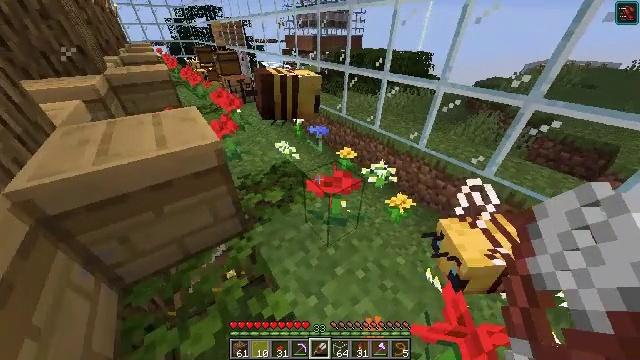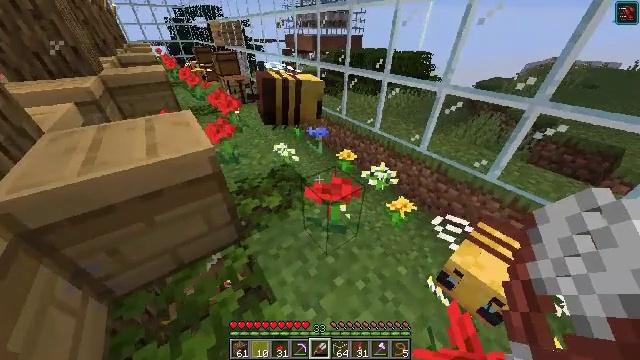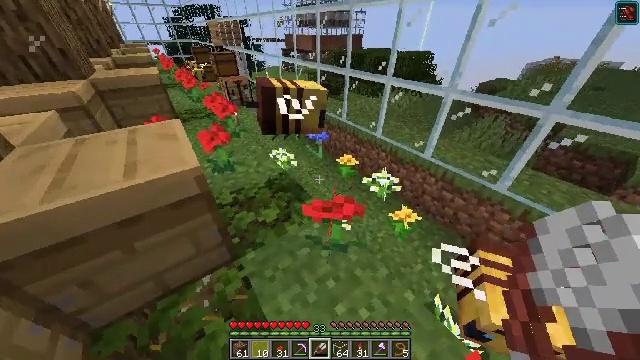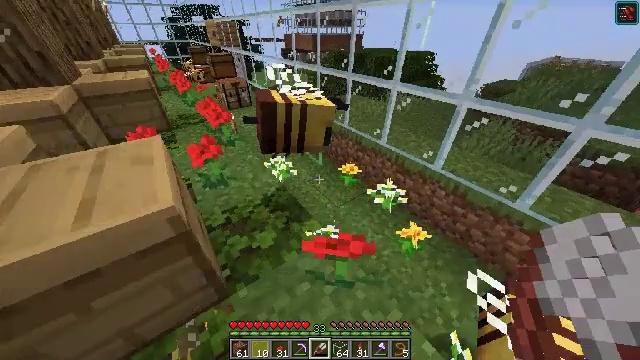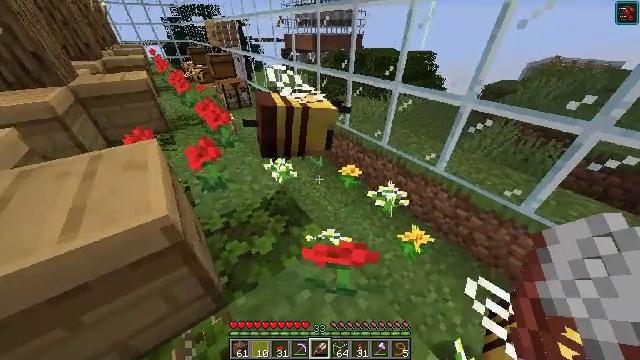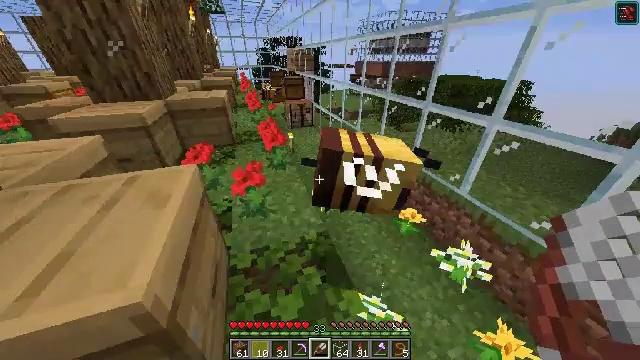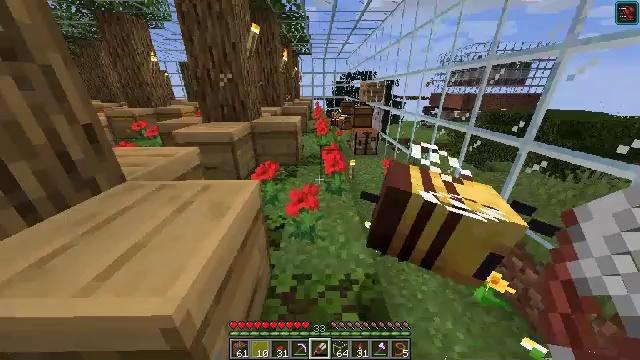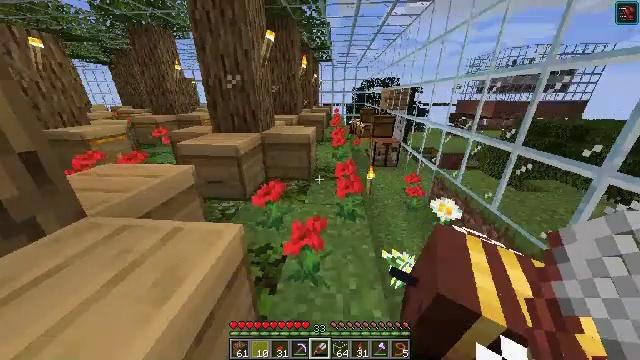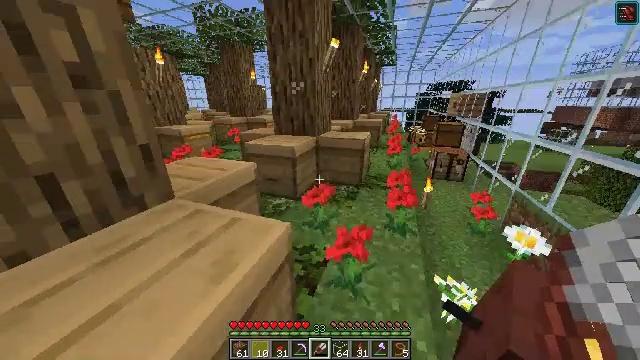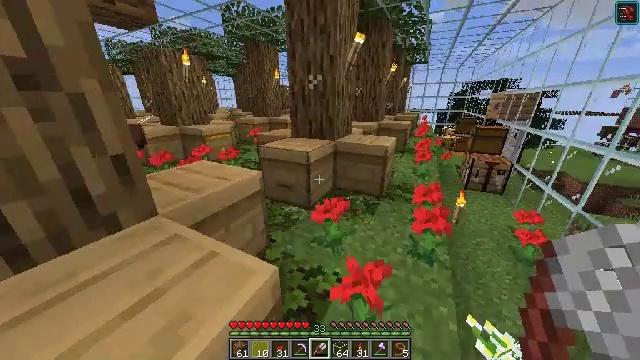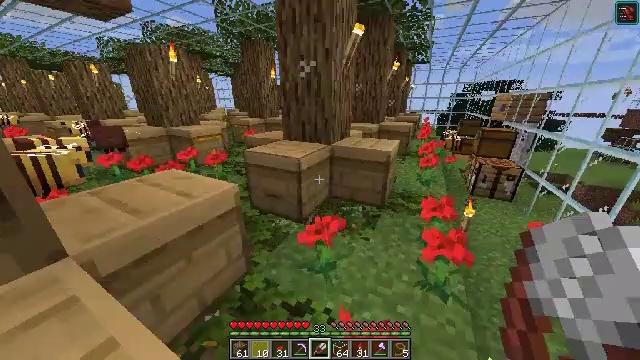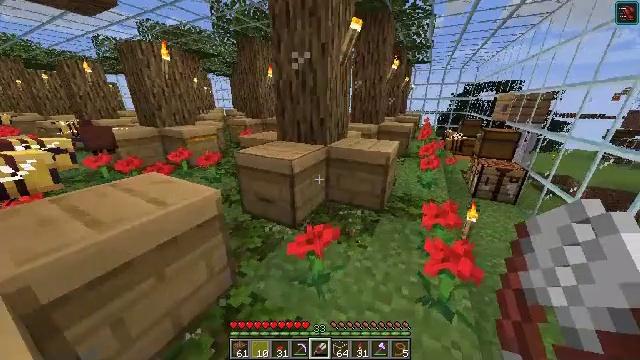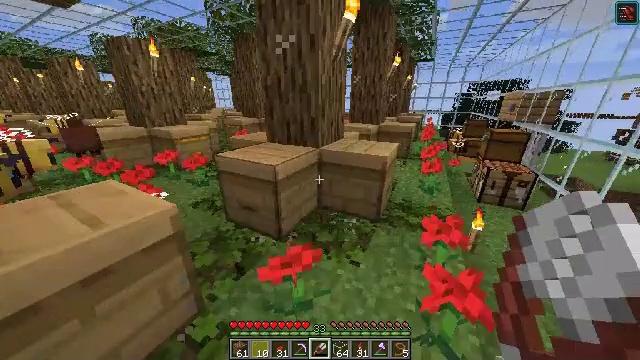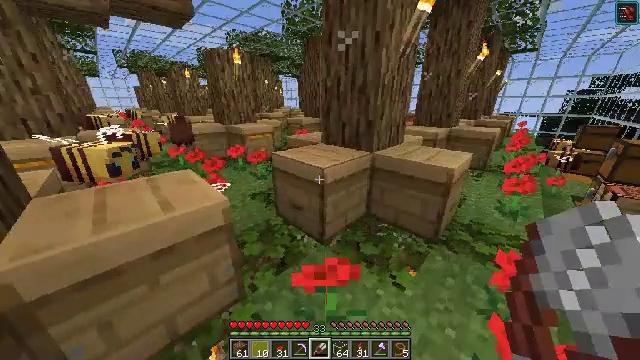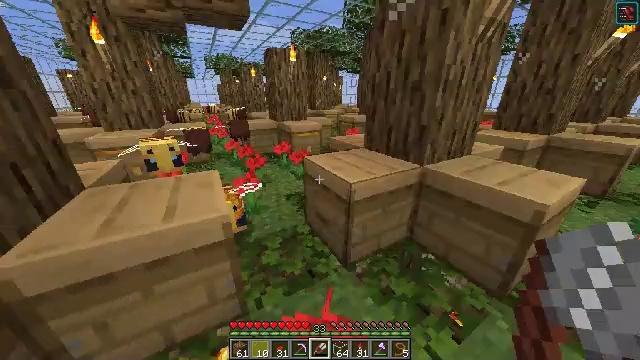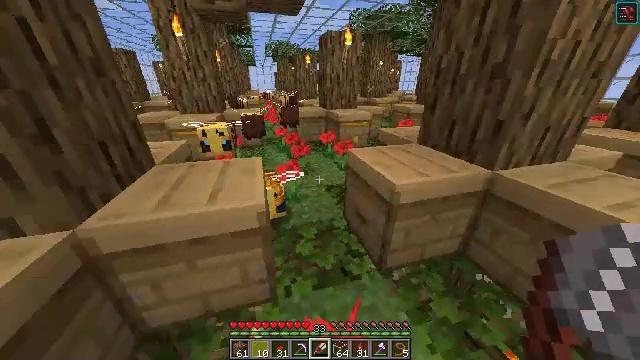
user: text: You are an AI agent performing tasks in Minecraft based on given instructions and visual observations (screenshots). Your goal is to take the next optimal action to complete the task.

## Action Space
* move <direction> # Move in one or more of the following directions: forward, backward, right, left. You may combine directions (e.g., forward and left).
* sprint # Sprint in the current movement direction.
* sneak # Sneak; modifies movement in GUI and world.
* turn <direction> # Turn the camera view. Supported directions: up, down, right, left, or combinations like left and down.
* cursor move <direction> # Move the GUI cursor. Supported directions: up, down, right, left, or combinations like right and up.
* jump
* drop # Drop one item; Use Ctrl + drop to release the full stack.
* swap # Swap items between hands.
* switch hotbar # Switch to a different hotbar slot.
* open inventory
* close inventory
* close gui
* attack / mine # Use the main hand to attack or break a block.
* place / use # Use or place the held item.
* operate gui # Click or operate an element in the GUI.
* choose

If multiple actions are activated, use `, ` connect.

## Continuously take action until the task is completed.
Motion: motion action
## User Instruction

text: Interact with the crafting table to make a honeycomb block from honeycombs.
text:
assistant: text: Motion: move forward
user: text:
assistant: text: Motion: move forward
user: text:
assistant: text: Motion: move forward
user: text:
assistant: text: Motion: move forward
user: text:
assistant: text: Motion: move forward, turn left and up
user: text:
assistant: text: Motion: move forward, turn left and up
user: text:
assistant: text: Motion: move forward, turn left and up
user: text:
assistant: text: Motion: move forward, turn left and up
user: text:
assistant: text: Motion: move forward, turn left
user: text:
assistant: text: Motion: move forward
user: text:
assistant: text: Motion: move forward and move right
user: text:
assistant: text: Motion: move forward and move right
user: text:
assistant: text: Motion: move forward and move right, turn left
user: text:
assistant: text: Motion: move forward, turn left
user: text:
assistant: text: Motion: move forward, turn left and down
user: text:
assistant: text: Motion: move forward, turn left
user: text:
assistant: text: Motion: move forward, turn left
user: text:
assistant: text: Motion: move forward, turn left and down
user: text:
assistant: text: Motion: move forward, turn left
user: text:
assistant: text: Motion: move forward, turn left and down
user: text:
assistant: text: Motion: move forward, turn left and down
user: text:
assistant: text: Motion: move forward, turn left
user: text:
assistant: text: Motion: move forward, turn left and down
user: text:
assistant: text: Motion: turn left and down
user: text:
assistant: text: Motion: turn left
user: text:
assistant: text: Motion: turn down
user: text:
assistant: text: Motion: turn right and down
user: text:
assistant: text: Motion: turn right
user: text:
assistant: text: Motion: turn right
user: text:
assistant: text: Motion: turn right and up